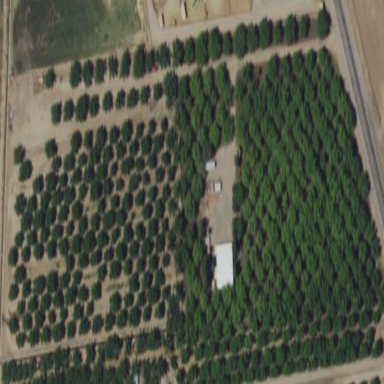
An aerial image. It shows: Orchard.